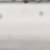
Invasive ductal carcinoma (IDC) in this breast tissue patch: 0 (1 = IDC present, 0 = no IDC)